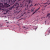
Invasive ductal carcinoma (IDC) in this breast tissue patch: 1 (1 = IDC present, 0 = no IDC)